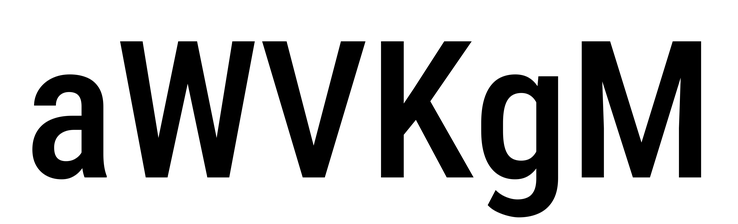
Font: Roboto_Condensed_Medium